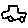
Label: car